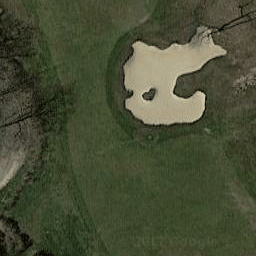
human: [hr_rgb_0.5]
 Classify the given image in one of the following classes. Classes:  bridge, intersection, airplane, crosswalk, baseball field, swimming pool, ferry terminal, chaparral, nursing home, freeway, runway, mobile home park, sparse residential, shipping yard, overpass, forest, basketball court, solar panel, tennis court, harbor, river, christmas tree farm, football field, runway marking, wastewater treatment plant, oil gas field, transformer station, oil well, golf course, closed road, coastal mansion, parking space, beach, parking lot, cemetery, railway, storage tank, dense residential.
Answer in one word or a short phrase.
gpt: golf course